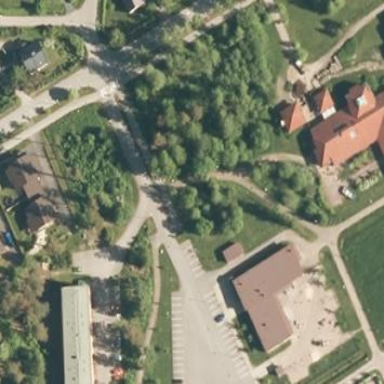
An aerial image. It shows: Kindergarten.